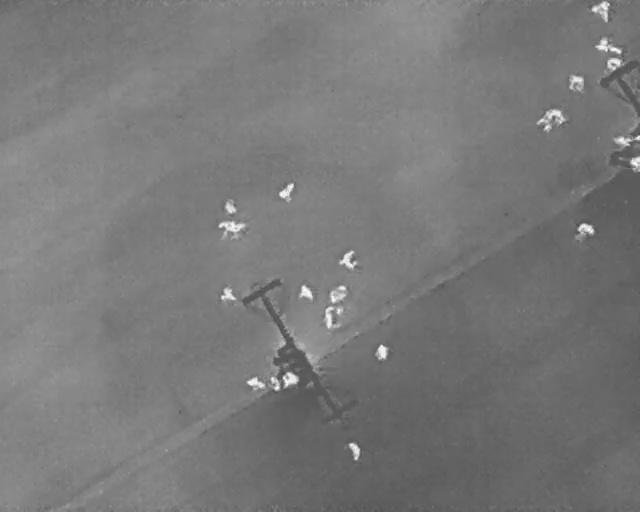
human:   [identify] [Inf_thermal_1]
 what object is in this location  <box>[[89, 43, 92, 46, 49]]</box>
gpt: <ref>1 medium person at the right</ref>

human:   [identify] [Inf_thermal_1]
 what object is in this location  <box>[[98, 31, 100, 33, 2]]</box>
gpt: <ref>1 small person at the right</ref>